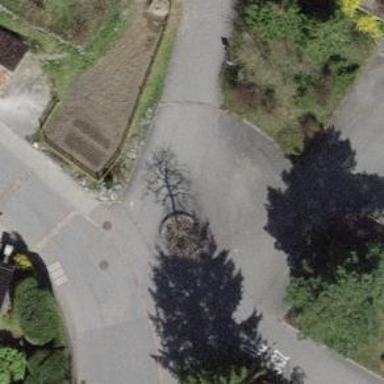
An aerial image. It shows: Traffic calming island.